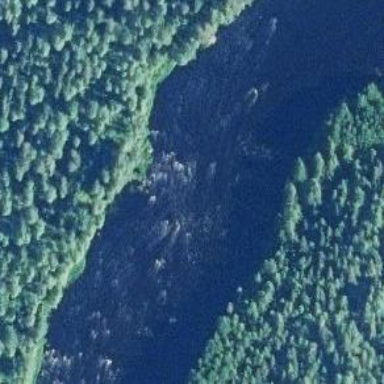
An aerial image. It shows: Scene featuring rapids in waterway.